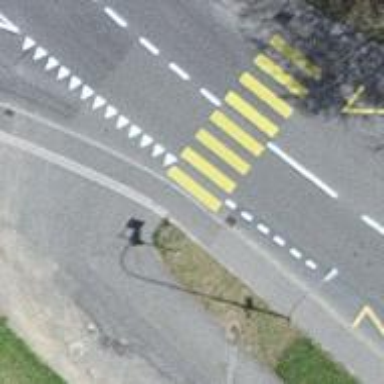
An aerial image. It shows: Zebra crossing on the road.